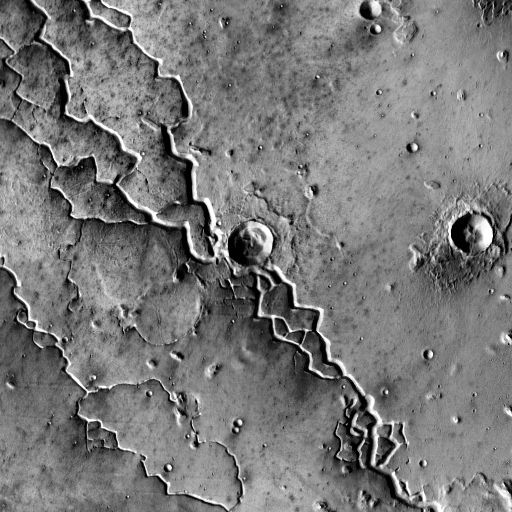
Crater classes present: Background, Other, Buried